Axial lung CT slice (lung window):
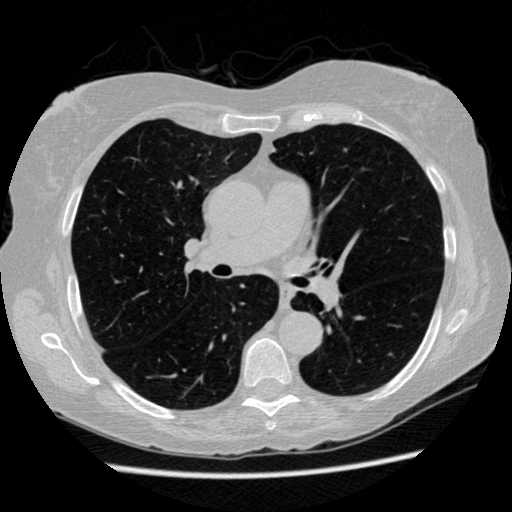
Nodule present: no